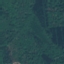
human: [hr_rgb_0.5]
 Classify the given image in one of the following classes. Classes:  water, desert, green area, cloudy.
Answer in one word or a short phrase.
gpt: green area